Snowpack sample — Snodgrass Mountain, Crested Butte, Colorado (2/4/25, 12:06 PM MST)
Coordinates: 38.923, -106.968
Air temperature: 35 °F
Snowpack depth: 80 cm
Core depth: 50 cm
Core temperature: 30.2 °F
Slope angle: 14°, slope face: 78°
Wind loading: low
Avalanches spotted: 0
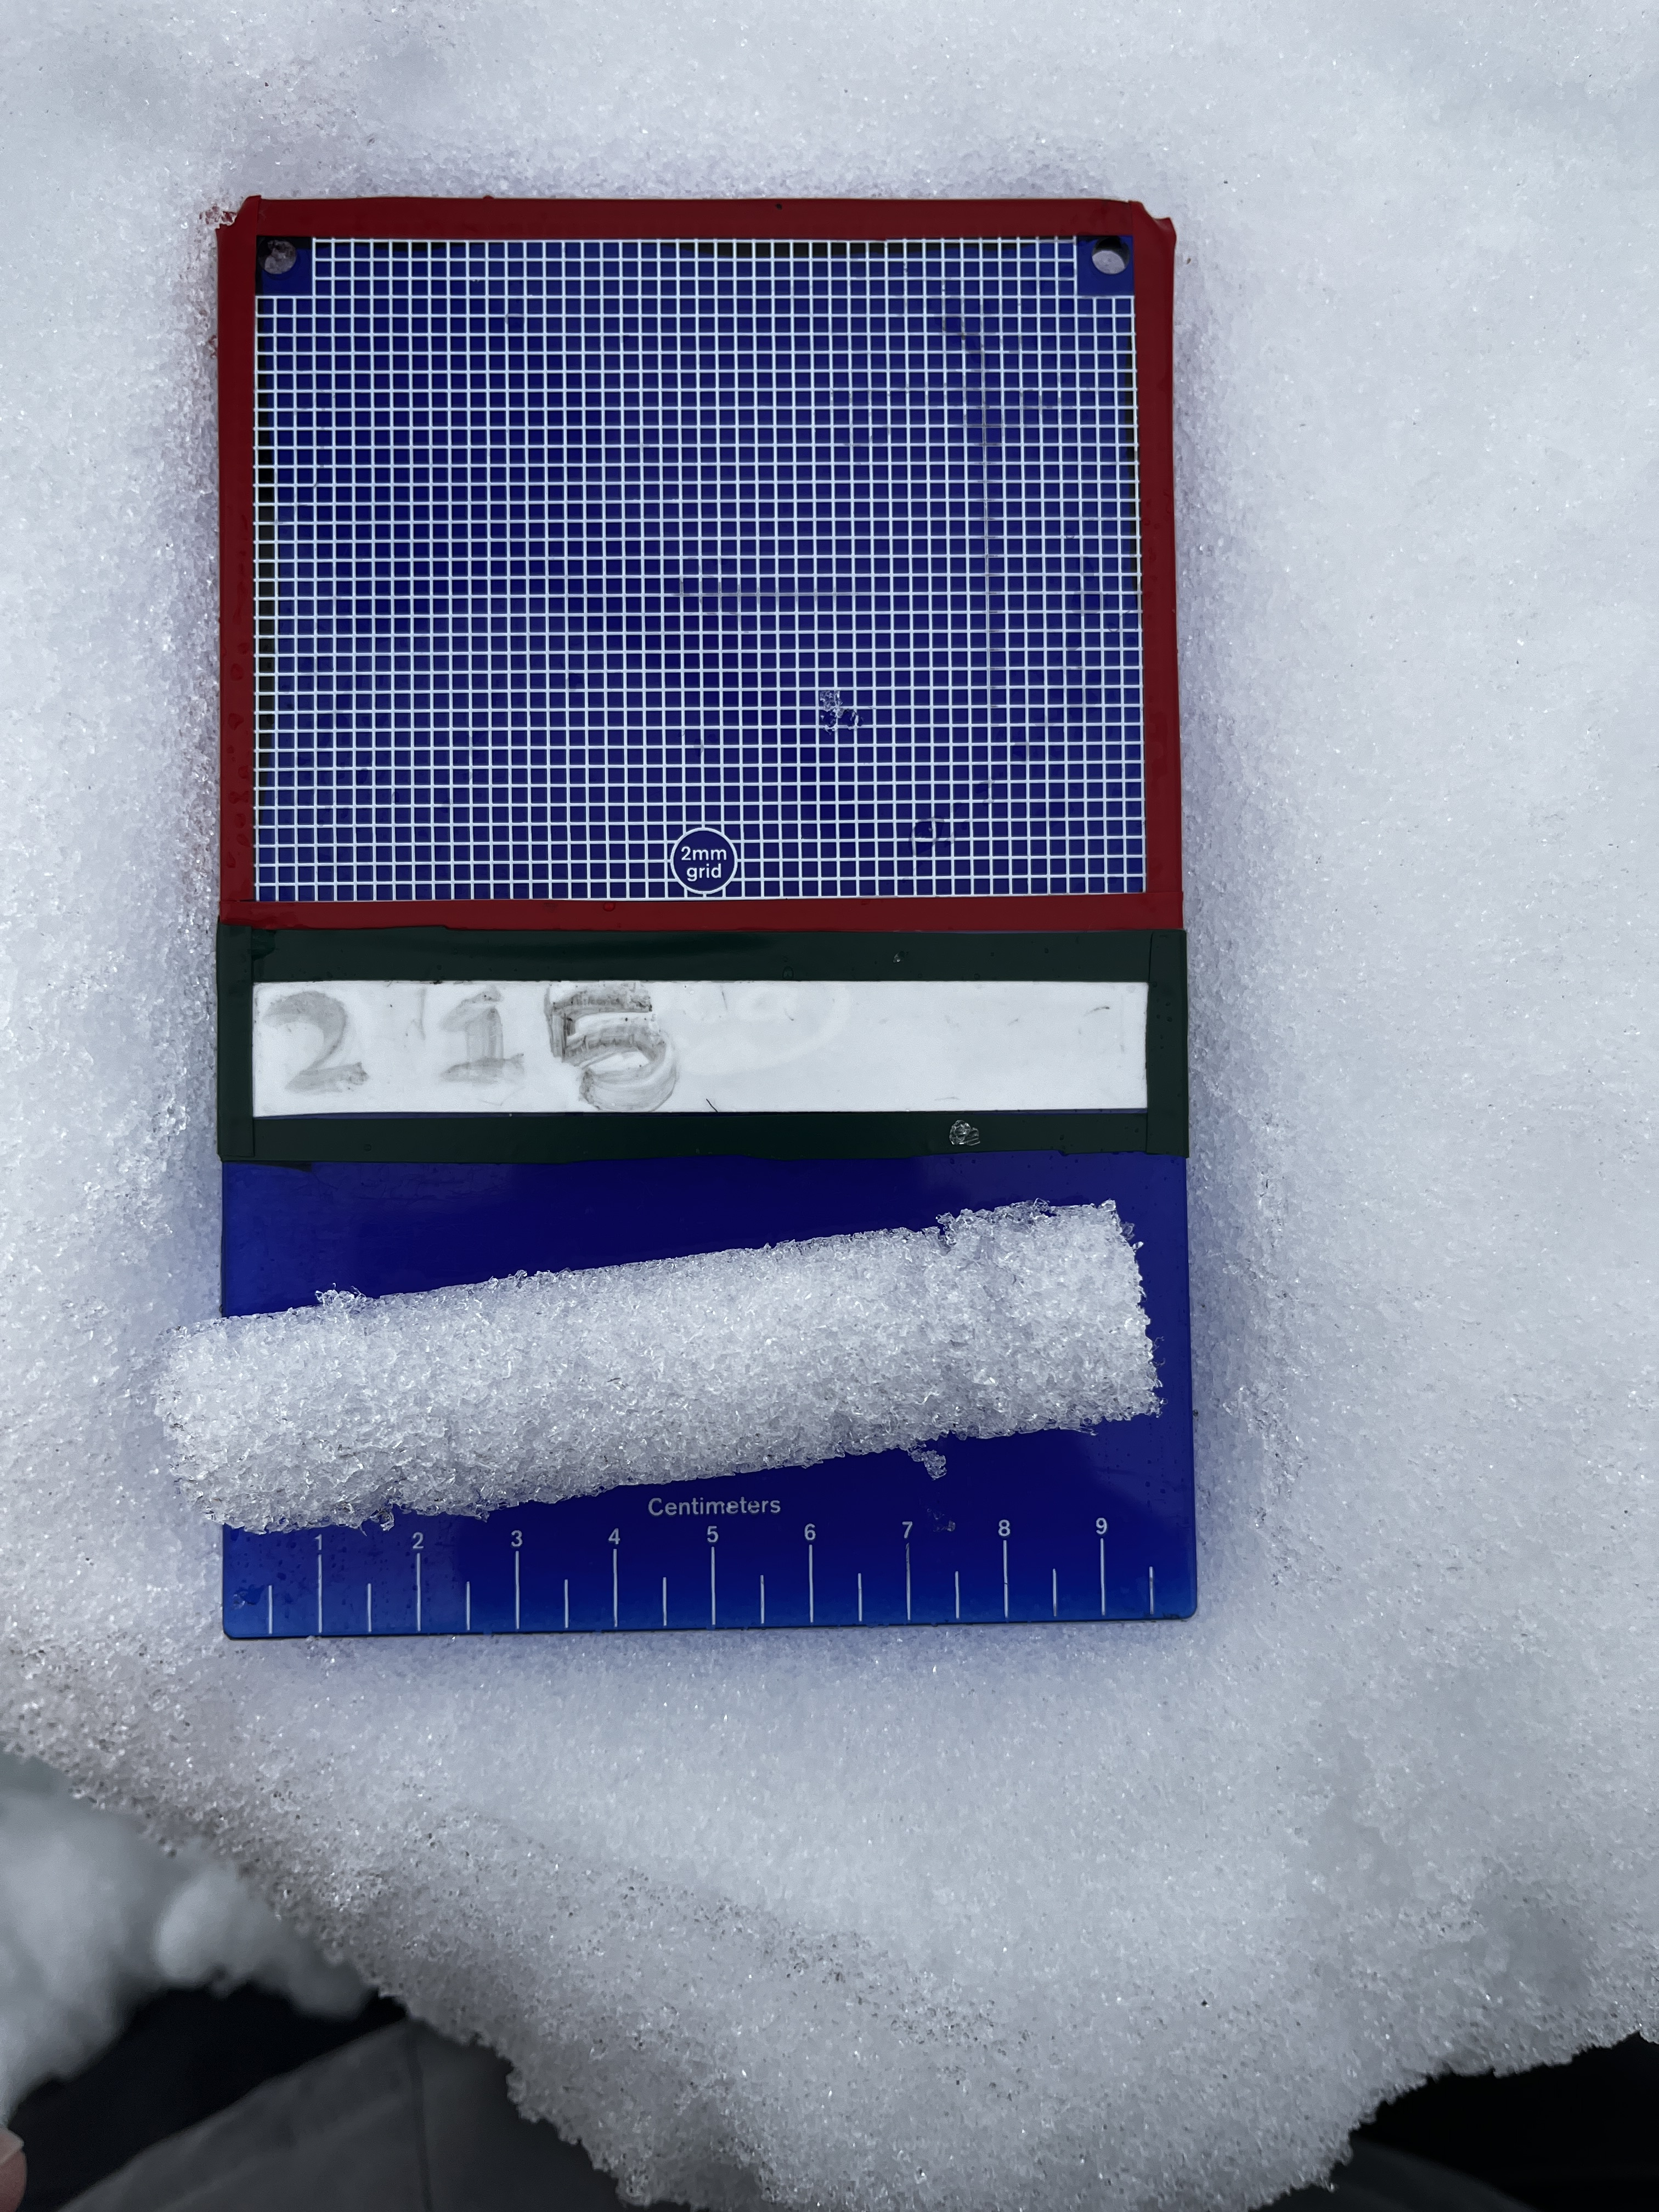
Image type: crystal_card
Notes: No avalanches nearby, unusually warm weather for the last month reported by residents, Collected 25 yards from treeline